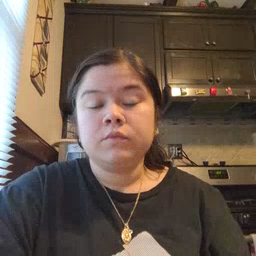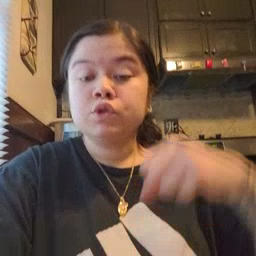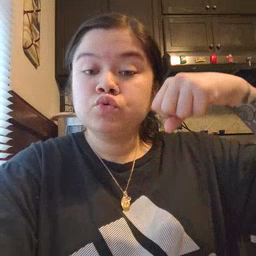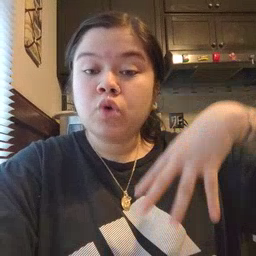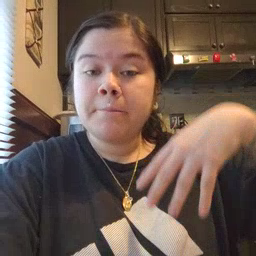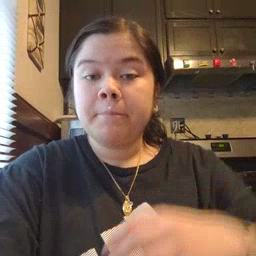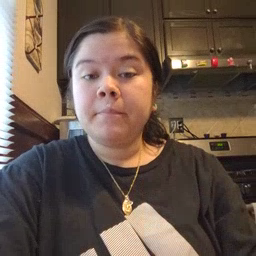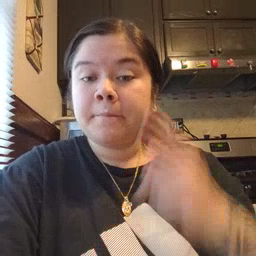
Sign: drop